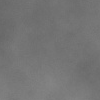
Atmospheric dust classification: dusty